Field crop: maize
Growth stage: 1
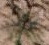
Species: salsola